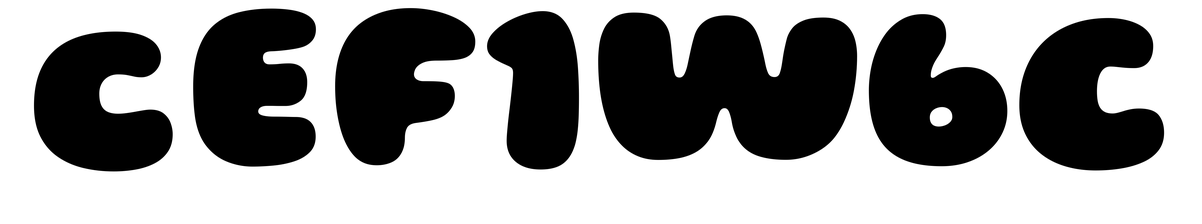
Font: Gluten_Black